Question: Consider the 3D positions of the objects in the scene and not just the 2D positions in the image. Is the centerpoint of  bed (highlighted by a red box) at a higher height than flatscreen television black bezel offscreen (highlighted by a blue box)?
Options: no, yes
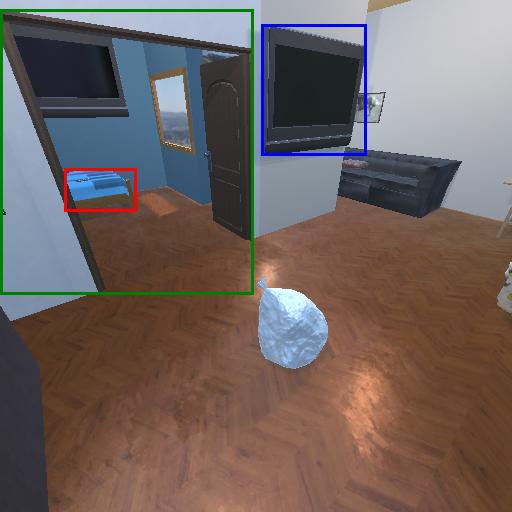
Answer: no